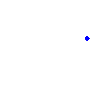
Particle: kaon